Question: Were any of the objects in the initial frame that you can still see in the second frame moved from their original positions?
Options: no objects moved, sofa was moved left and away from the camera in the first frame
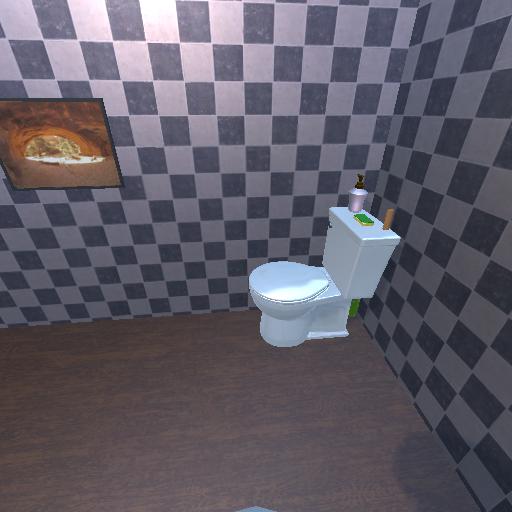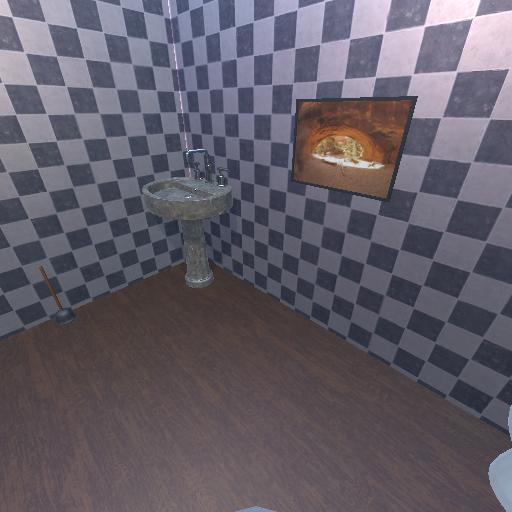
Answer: no objects moved